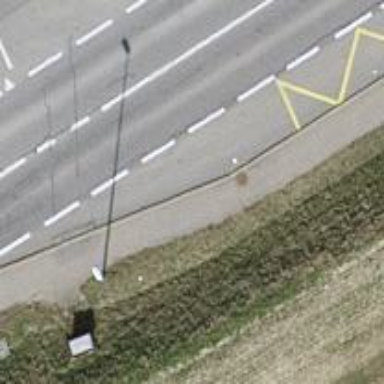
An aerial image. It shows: Asphalt sidewalk.